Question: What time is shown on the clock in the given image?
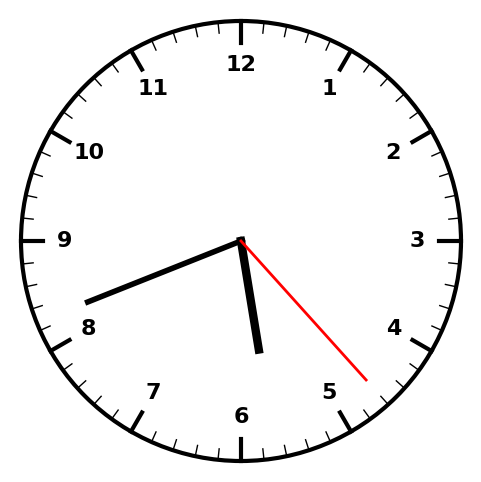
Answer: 05:41:23